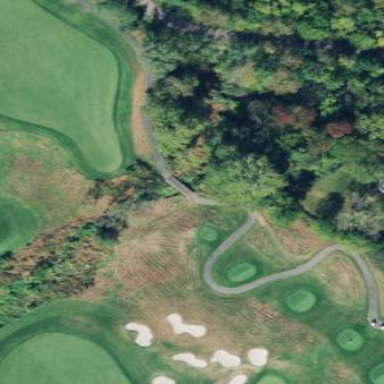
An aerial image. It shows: Rough grassy area used for golf.